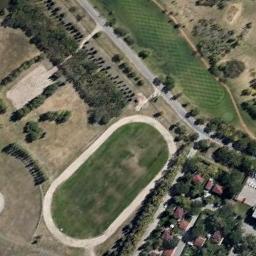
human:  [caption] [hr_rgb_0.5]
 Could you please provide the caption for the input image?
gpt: The shape of the track is almost rectangular .

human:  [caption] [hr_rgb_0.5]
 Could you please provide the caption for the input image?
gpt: The ground track field is next to some houses arranged neatly and lawns .

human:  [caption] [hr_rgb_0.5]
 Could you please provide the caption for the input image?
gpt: The track and field is built on bare land, Next to the residential area and surrounded by a lot of vegetation .

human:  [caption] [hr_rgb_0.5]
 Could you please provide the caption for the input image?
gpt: Many buildings are near the ground track field .

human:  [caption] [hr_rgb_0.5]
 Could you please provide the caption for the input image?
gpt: There are some trees and bare lawns beside the ground track field with a yellow track .